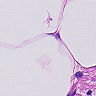
Metastatic tissue present: no